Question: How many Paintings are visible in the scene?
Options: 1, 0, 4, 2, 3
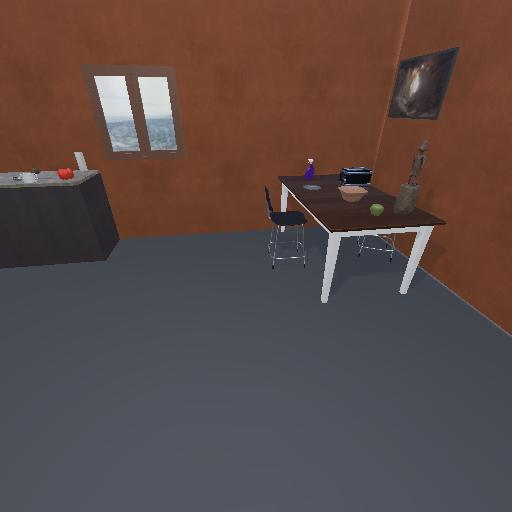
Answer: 1